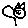
Label: cat